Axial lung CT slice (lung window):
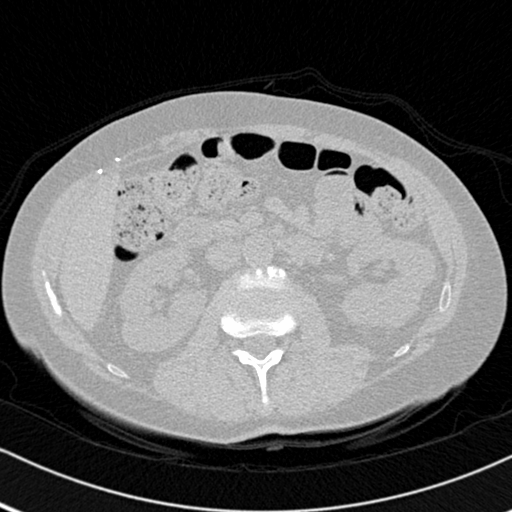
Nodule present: no